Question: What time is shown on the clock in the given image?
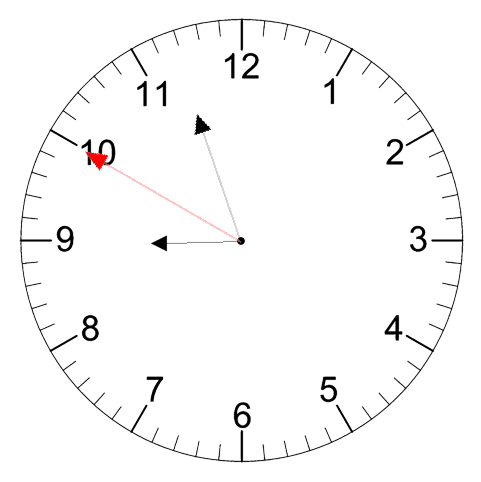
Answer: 08:56:50